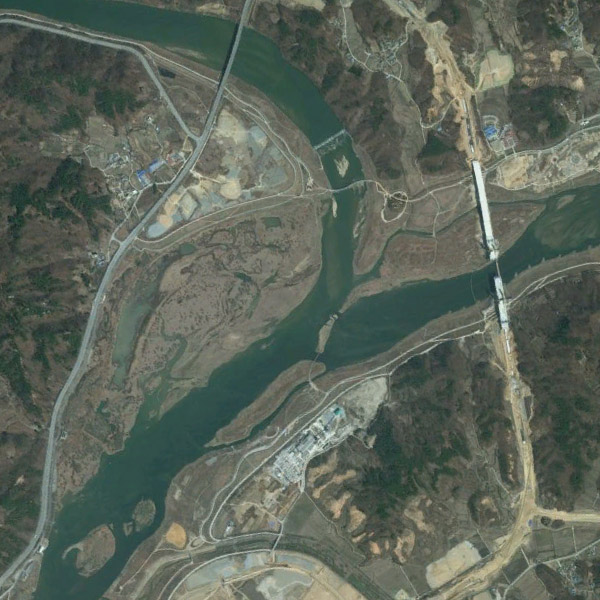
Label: River